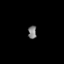
Tissue: skin
Cell type: Epithelial cells
Senescence score: 0.8649
Nuclear area (px): 109
Mean DAPI intensity: 123.688